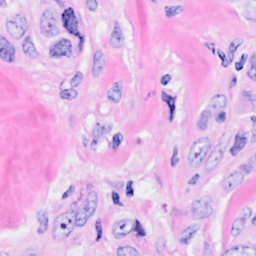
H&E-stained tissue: Breast